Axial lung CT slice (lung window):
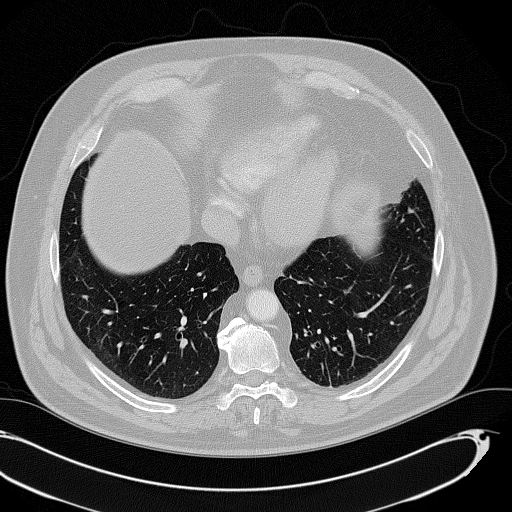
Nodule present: no